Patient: sex F, age 68
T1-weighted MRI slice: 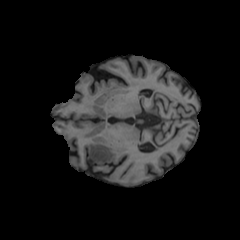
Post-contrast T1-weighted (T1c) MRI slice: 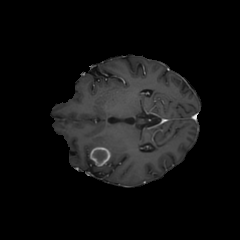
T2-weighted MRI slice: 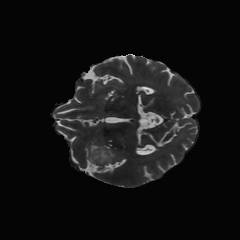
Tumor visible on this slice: yes
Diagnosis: Glioblastoma, IDH-wildtype
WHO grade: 4